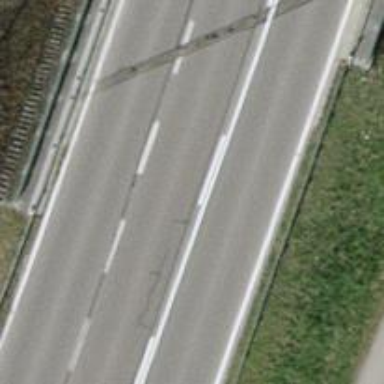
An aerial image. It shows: Primary highway.